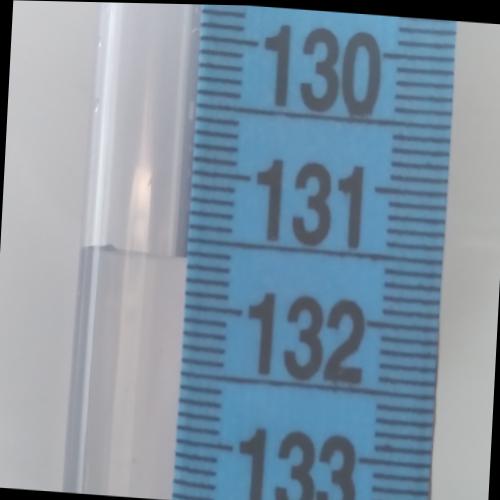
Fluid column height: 131.6 cm